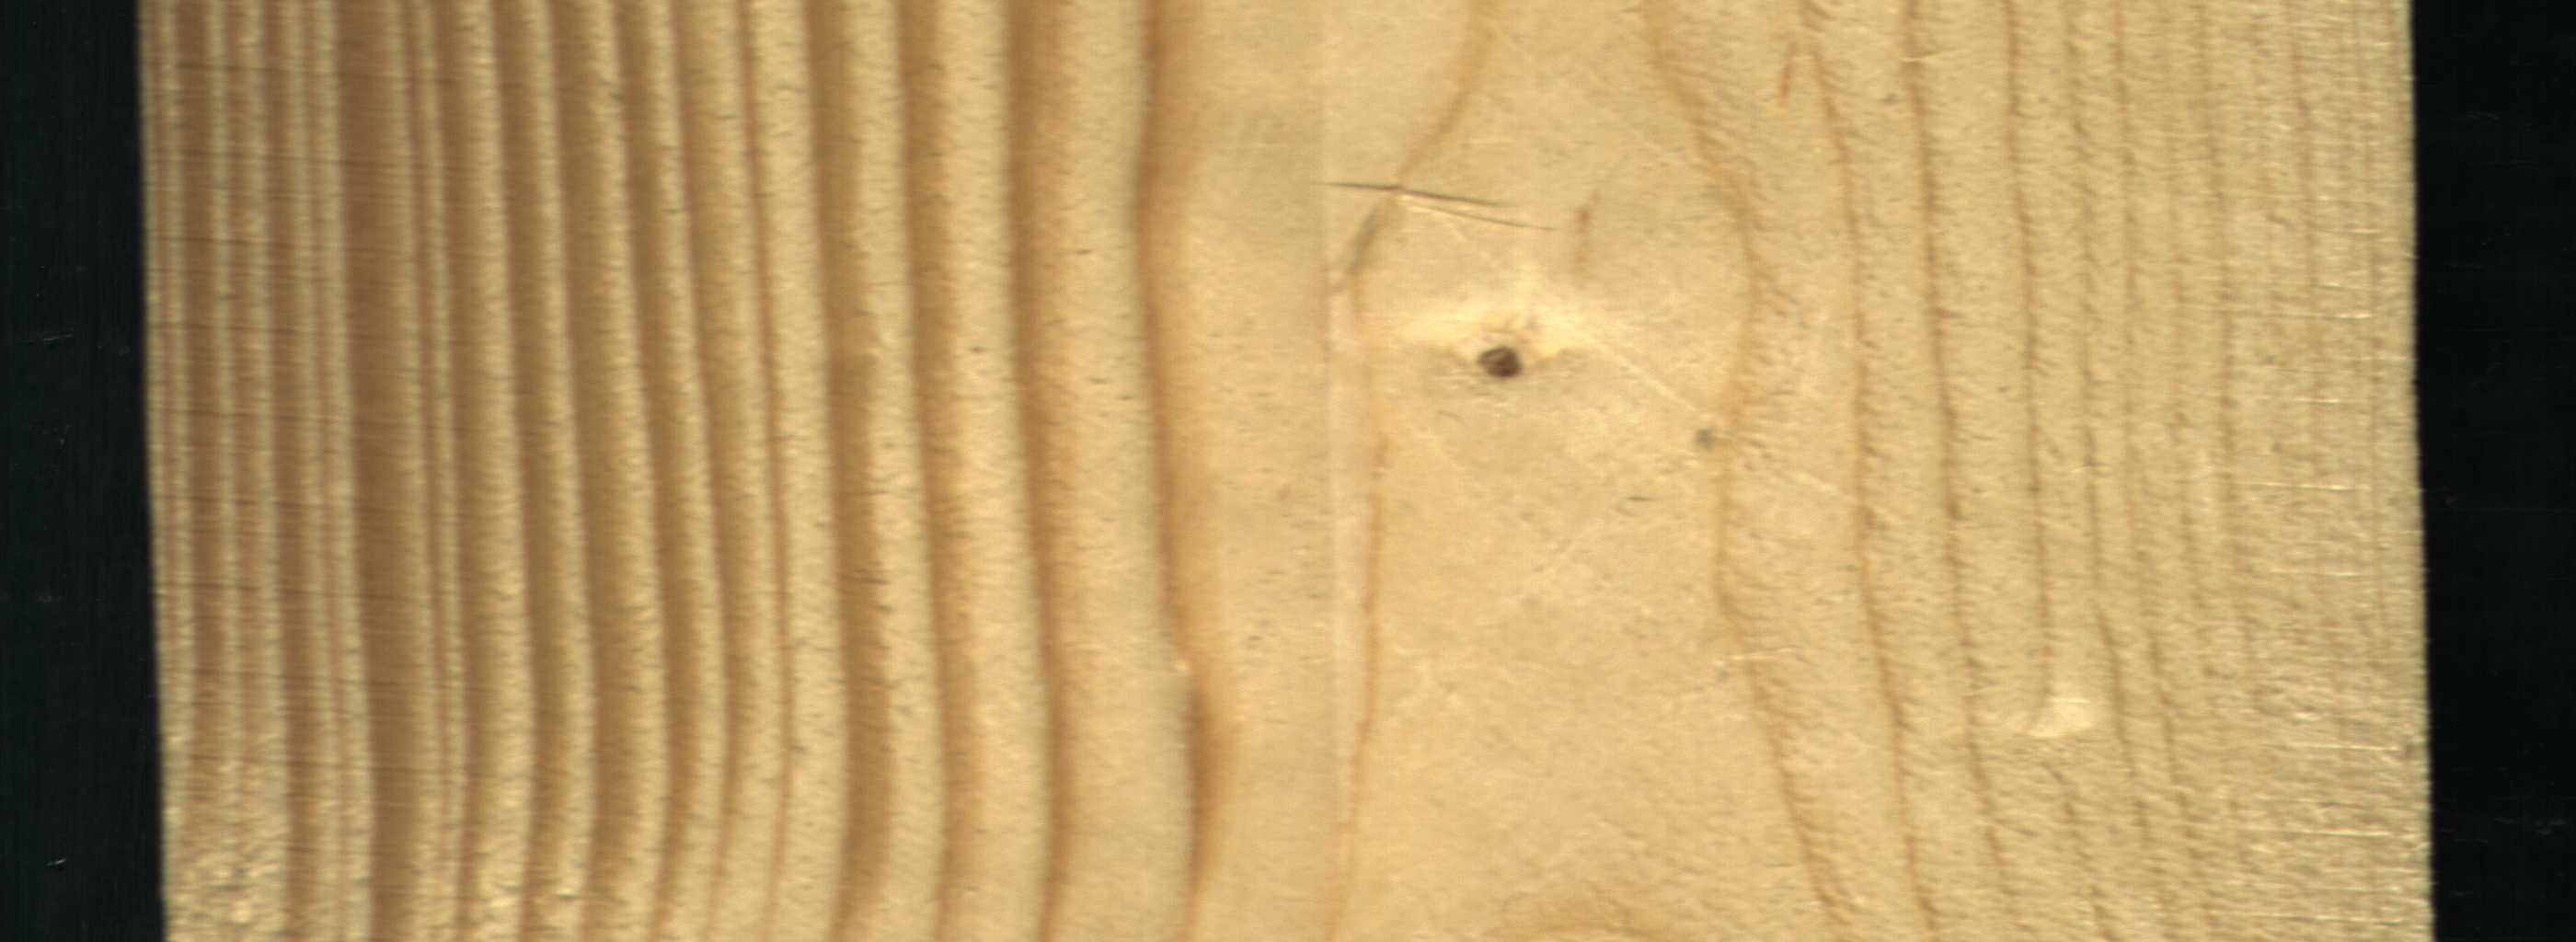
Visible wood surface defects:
Live_Knot